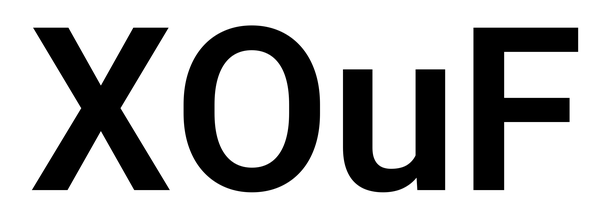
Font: Roboto_SemiBold